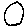
Label: circle